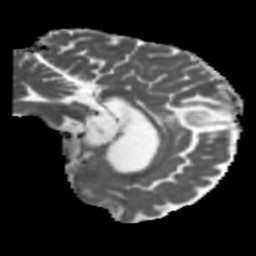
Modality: MD
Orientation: sagittal
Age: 61
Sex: male
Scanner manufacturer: siemens
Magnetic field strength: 3 T
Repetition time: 5.47 s
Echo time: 0.0854 s